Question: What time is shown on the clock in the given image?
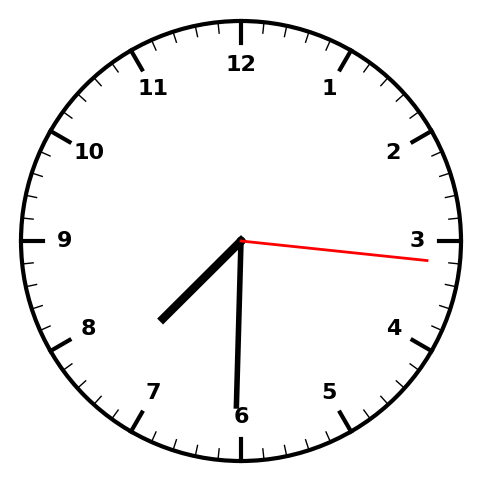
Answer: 07:30:16